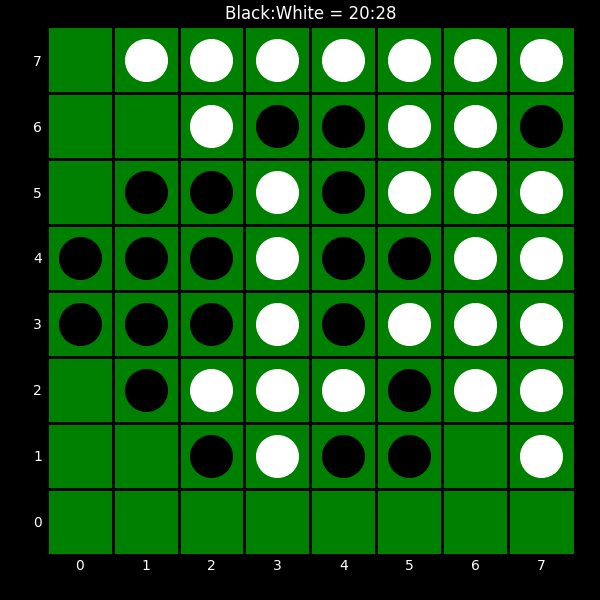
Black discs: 20
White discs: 28